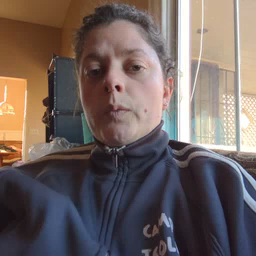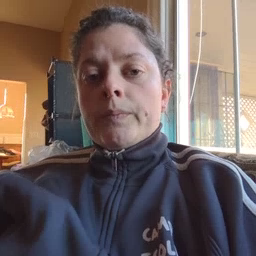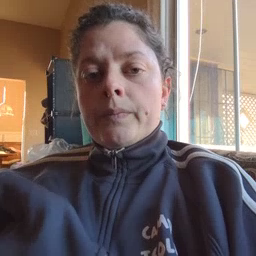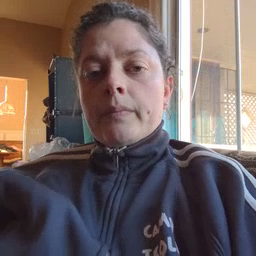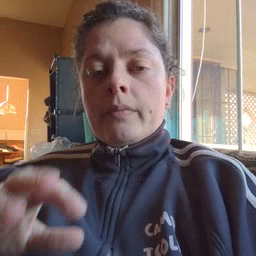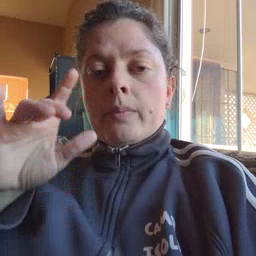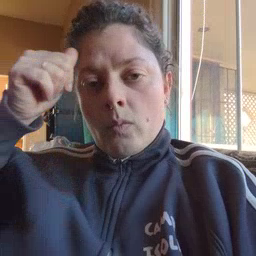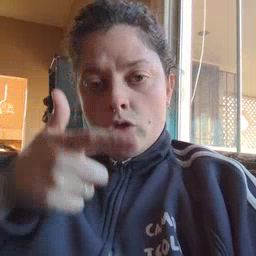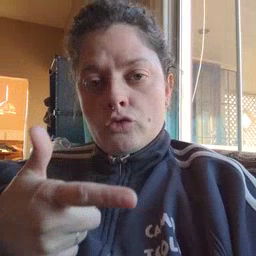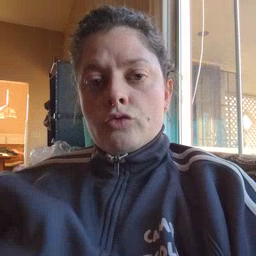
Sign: brother